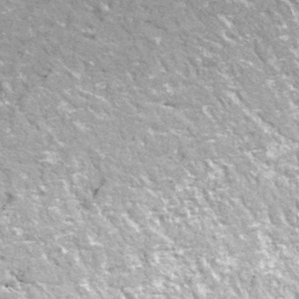
Label: frost